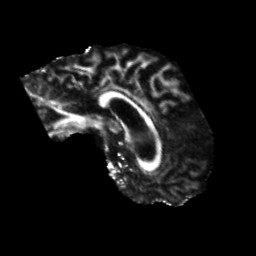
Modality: FA
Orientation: sagittal
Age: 52
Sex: male
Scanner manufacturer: siemens
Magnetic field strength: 3 T
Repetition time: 5.25 s
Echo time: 0.08 s